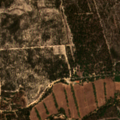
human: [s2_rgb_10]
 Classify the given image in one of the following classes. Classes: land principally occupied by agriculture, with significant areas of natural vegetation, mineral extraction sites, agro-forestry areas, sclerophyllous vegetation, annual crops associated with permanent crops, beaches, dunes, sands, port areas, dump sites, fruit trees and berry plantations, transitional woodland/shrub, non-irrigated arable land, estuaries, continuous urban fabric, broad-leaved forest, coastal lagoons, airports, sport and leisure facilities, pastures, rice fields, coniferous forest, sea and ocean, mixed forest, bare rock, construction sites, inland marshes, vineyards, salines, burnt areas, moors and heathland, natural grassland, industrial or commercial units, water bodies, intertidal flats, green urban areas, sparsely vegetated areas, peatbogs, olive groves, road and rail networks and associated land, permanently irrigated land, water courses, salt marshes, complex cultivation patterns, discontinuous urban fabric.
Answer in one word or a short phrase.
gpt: non-irrigated arable land, complex cultivation patterns, broad-leaved forest, coniferous forest, transitional woodland/shrub